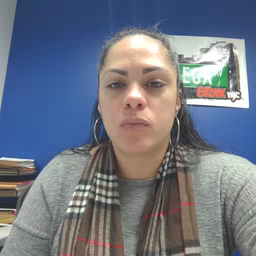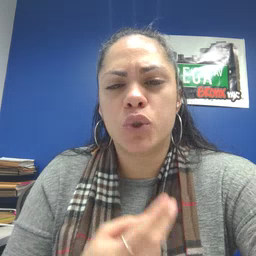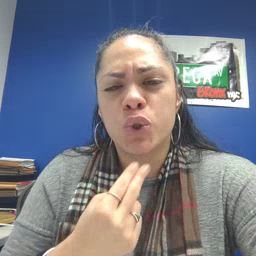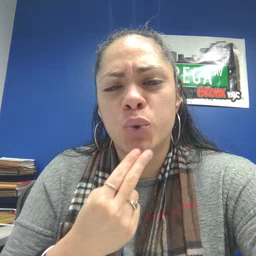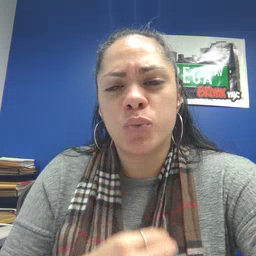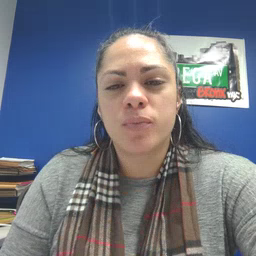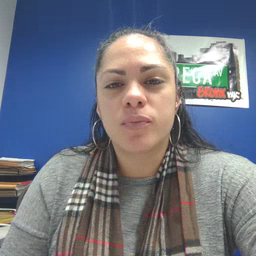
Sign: cute